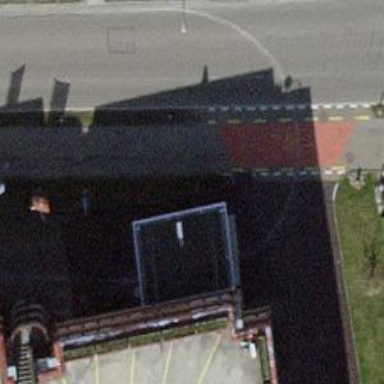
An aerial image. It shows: Fuel station.